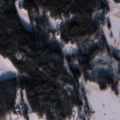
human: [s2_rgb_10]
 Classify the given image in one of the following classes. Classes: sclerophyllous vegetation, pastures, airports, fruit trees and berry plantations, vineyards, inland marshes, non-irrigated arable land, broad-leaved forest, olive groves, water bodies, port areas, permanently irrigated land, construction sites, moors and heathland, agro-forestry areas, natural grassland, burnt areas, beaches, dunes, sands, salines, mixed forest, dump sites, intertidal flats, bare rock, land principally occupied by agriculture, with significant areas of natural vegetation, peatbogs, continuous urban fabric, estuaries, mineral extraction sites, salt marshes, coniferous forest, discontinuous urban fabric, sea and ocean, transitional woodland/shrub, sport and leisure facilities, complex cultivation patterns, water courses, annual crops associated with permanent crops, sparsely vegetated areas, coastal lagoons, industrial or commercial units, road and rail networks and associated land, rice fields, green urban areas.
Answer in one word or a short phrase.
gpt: non-irrigated arable land, land principally occupied by agriculture, with significant areas of natural vegetation, coniferous forest, mixed forest, sea and ocean